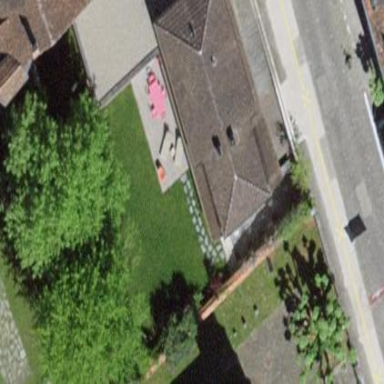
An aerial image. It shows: Part of building.